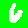
Digit: 6